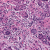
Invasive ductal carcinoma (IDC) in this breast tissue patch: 0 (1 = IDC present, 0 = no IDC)